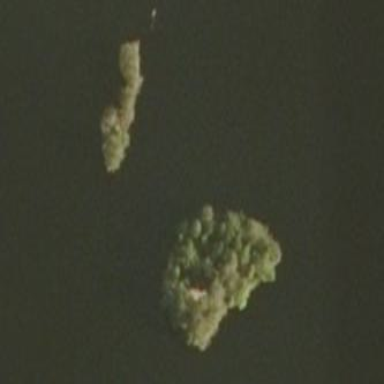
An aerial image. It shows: Islet surrounded by woodland.